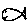
Label: fish